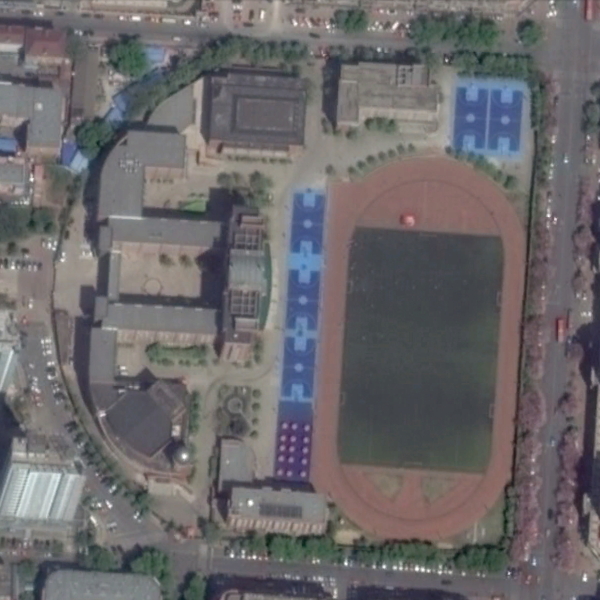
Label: School